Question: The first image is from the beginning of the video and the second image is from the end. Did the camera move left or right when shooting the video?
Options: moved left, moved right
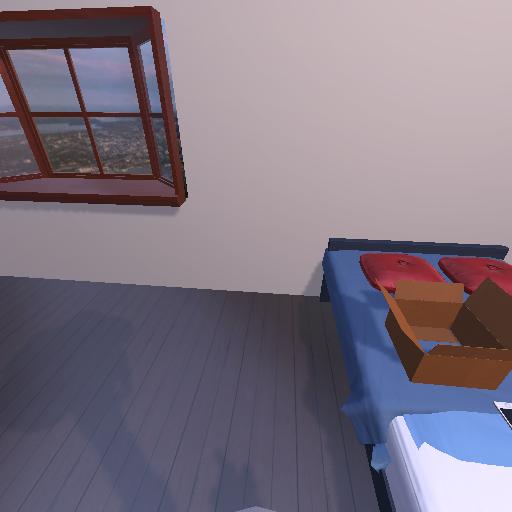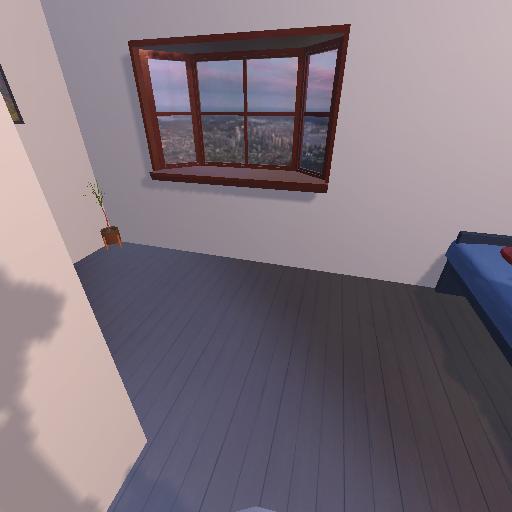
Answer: moved left